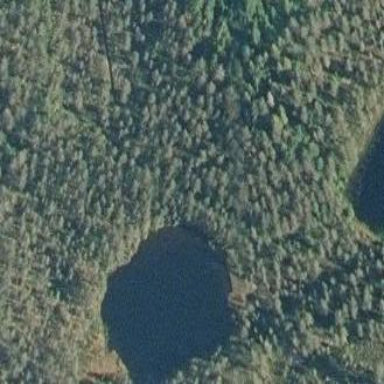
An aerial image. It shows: Peaceful pond surrounded by nature.